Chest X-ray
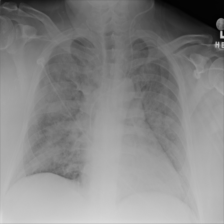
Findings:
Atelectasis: negative
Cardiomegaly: negative
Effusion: negative
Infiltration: negative
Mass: negative
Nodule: negative
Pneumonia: negative
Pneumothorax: negative
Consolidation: negative
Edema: negative
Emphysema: negative
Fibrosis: negative
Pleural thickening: negative
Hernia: negative